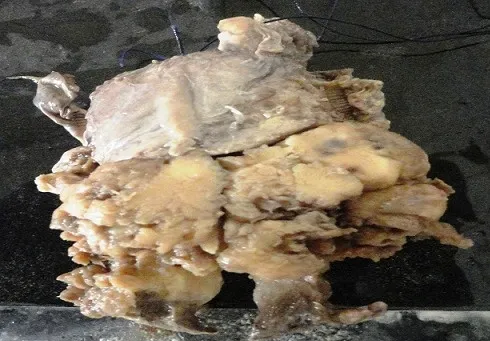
Macroscopy showing bulky and necrotic poorly circumcised mass of the corpus uterus.
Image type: pathology (h&e)